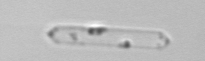
Label: Cerataulina_pelagica